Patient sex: M
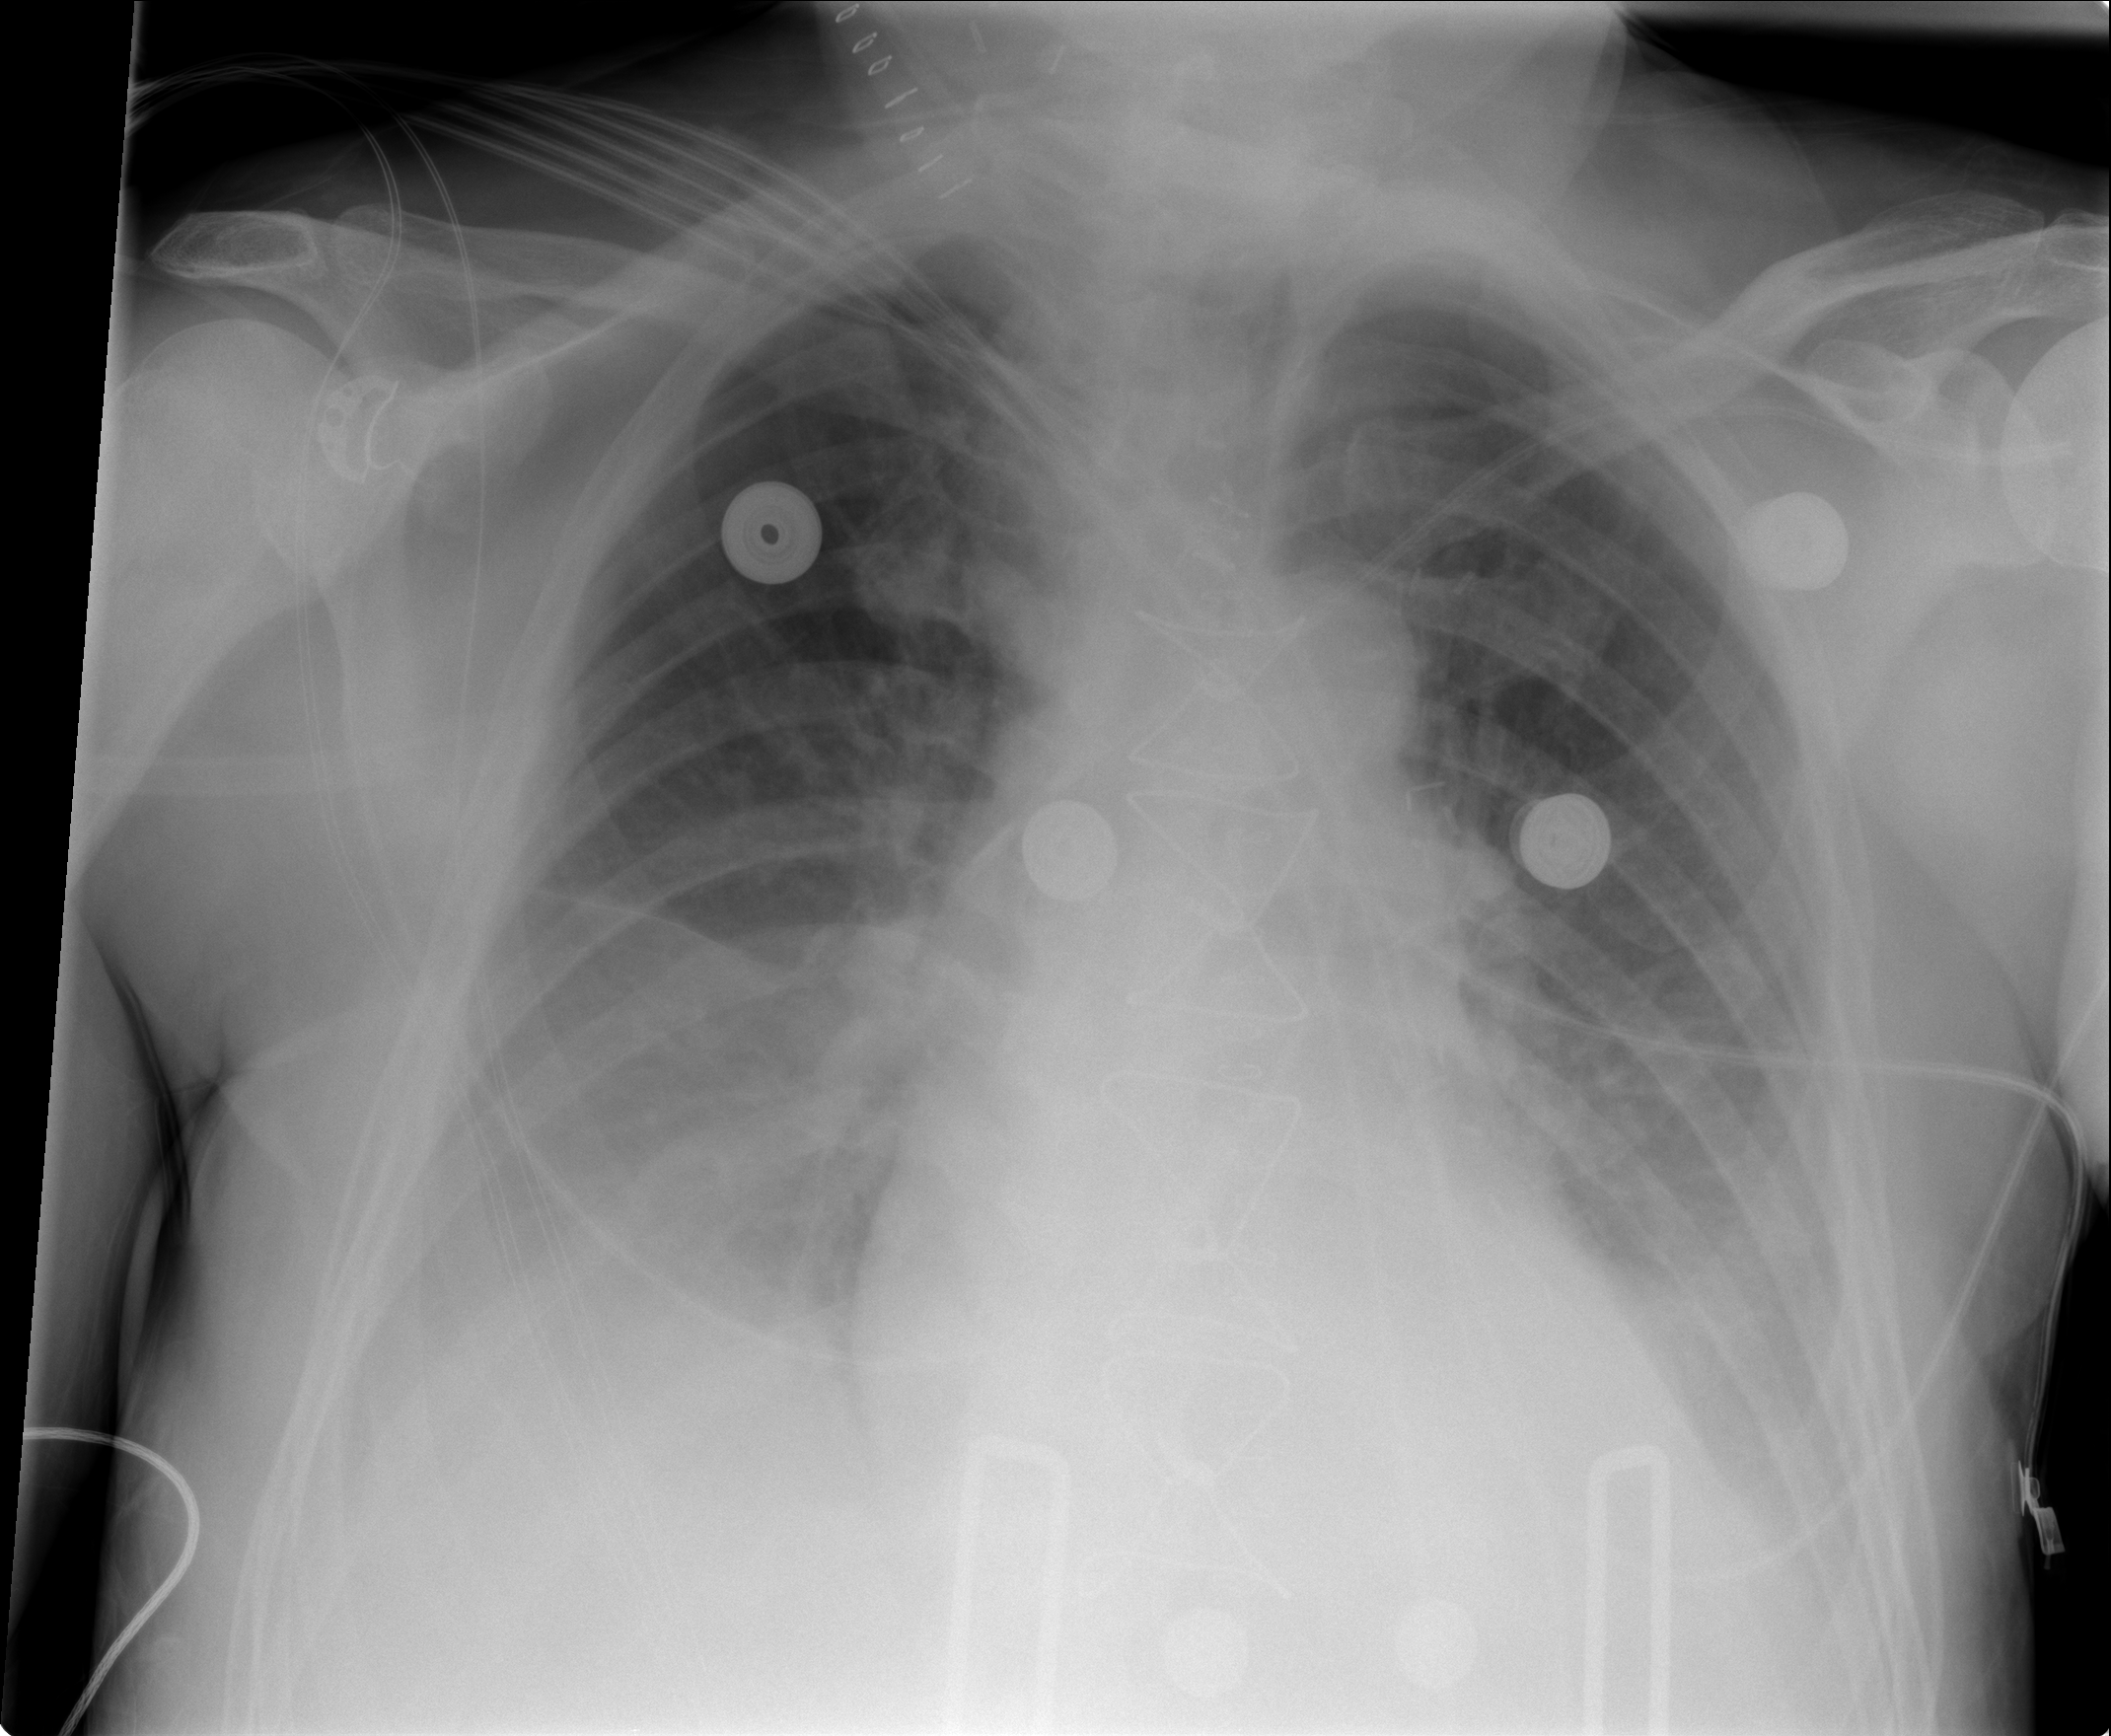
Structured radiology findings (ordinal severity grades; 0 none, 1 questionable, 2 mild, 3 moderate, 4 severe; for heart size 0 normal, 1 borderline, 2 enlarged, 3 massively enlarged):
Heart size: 0
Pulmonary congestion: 0
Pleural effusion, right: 2
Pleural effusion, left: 2
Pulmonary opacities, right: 0
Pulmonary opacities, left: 0
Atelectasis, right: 1
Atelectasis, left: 2